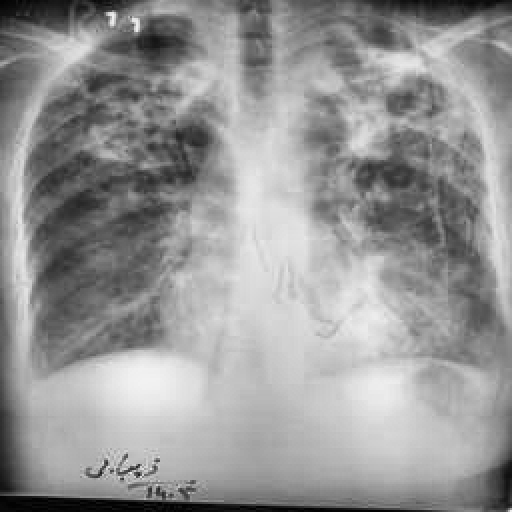
Finding: TUBERCULOSIS